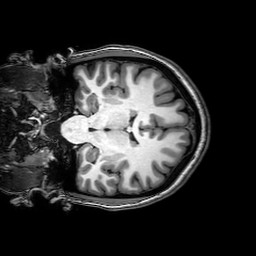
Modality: T1w
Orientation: coronal
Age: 22
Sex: female
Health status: healthy
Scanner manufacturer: philips
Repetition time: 0.008168 s
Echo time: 0.00373 s